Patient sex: M
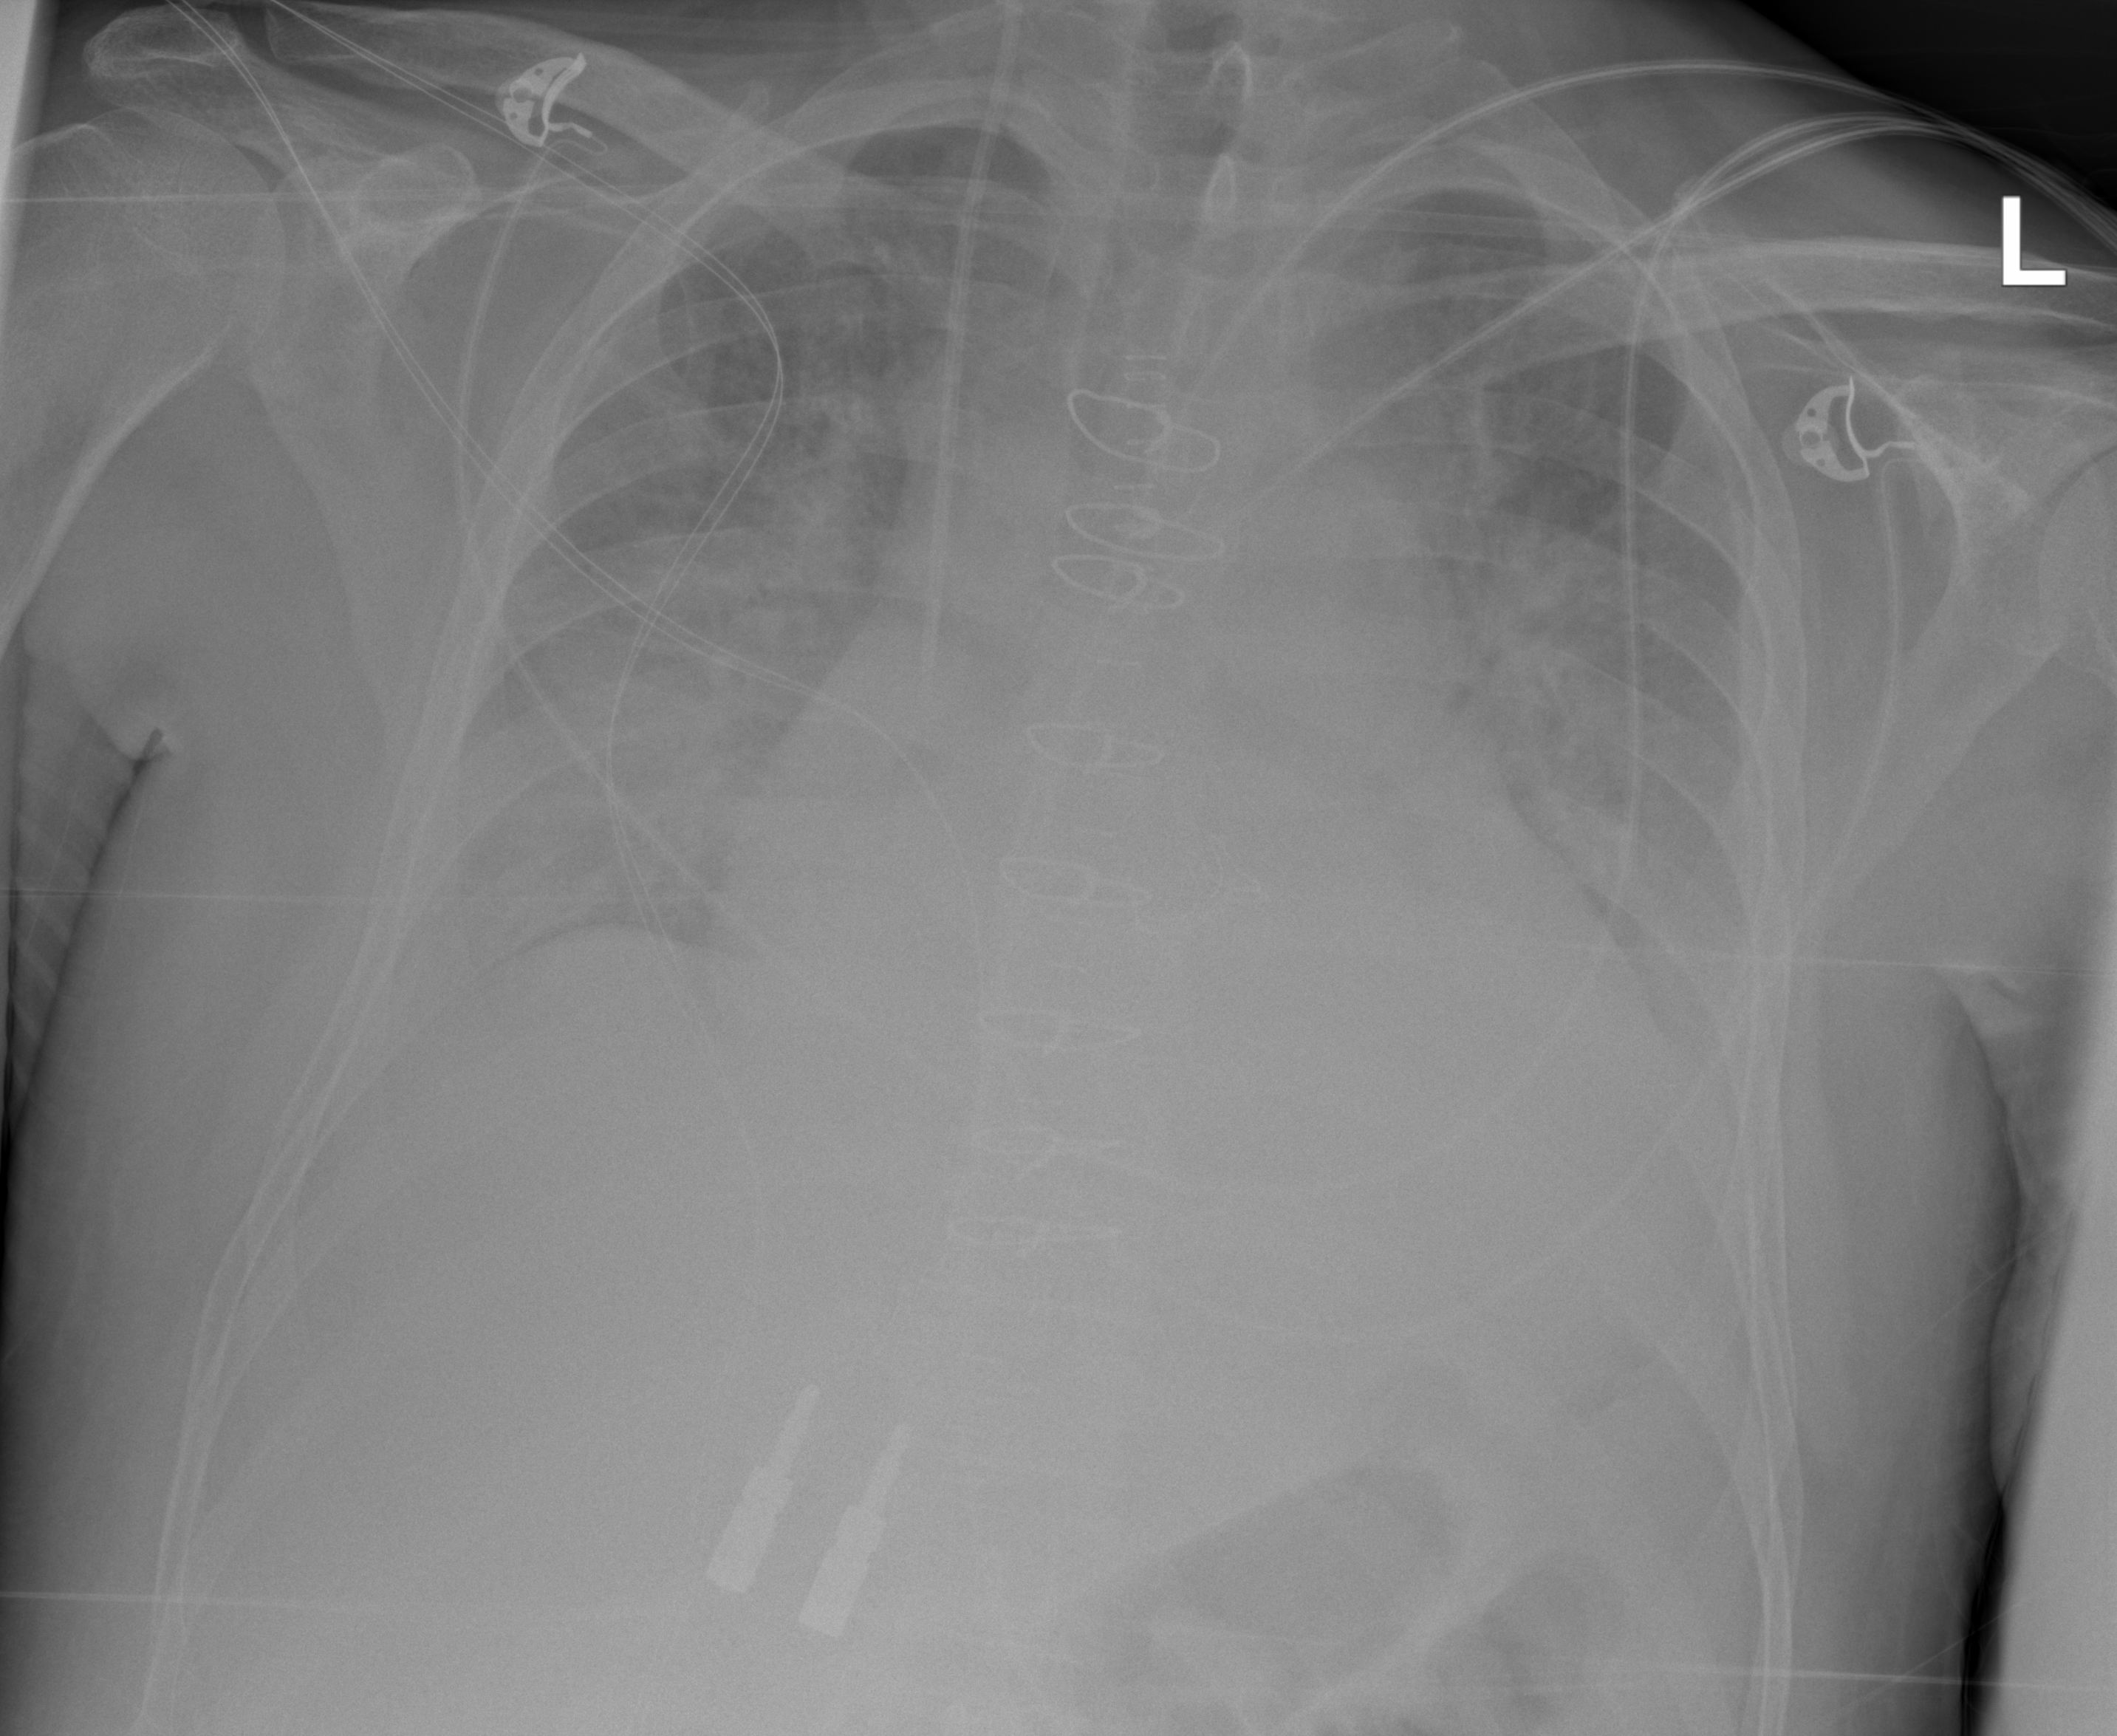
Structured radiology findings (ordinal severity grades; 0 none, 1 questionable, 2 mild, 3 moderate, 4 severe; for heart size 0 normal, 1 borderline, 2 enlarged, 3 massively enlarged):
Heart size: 3
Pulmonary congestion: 3
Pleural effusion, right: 2
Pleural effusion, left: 3
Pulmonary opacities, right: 2
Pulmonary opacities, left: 2
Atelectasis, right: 2
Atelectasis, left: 2